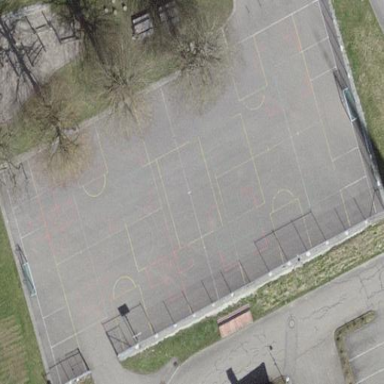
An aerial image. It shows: Multi-sport pitch with asphalt surface.